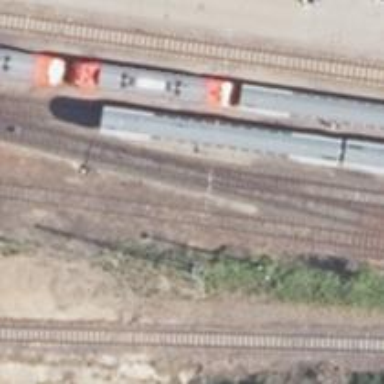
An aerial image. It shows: Railway yard used for servicing trains.